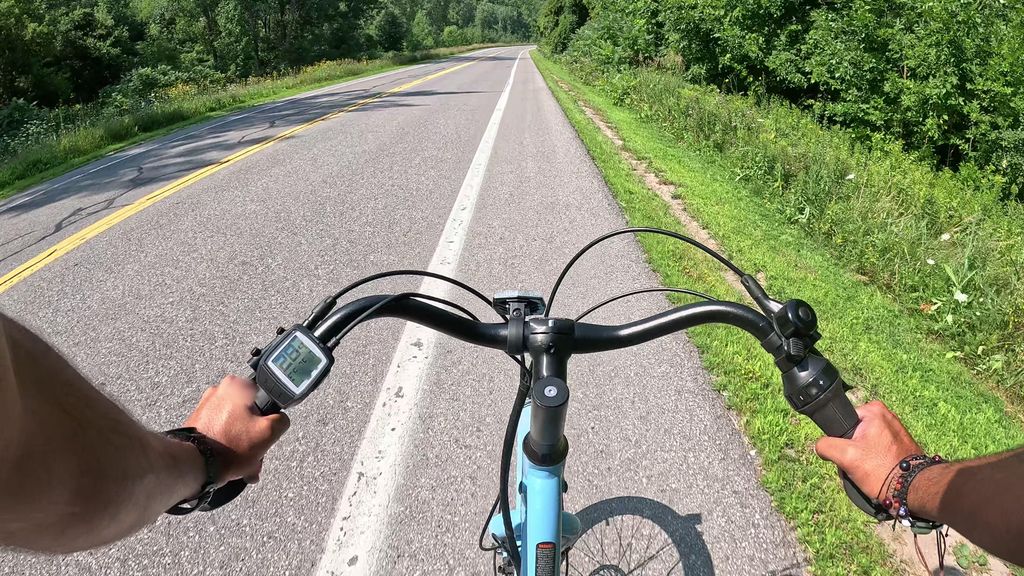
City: ottawa-gatineau